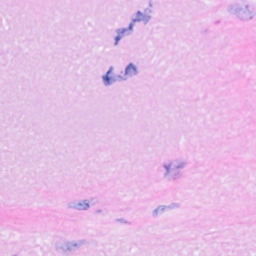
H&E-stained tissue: Breast